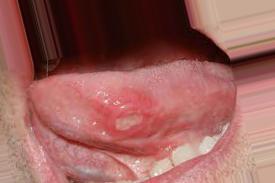
Condition: Mouth Ulcer